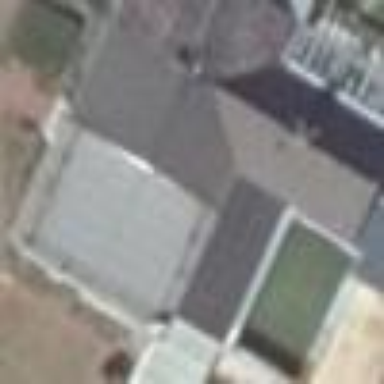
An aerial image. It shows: Semi-detached house with gabled roof.